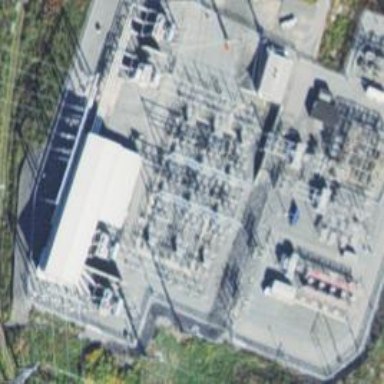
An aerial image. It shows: Switch used for power control.